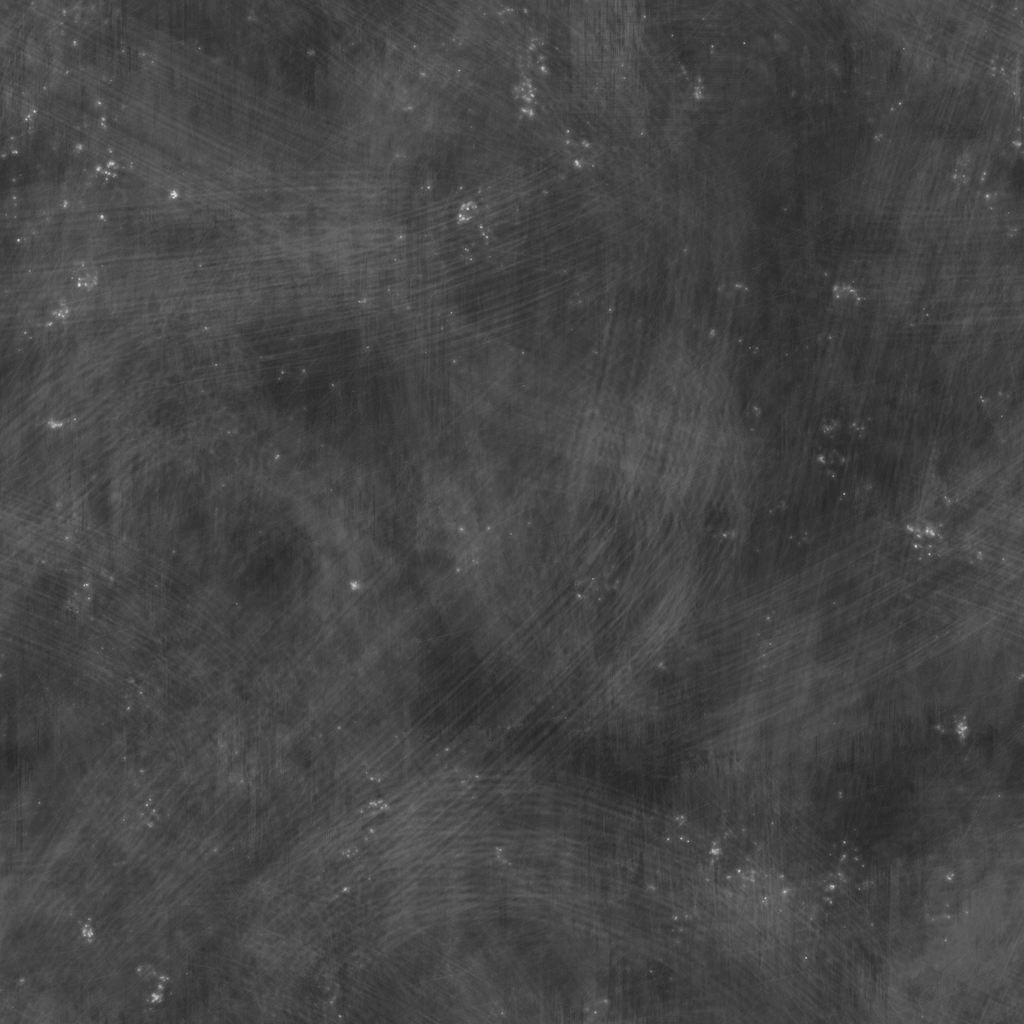
Texture map type: Roughness